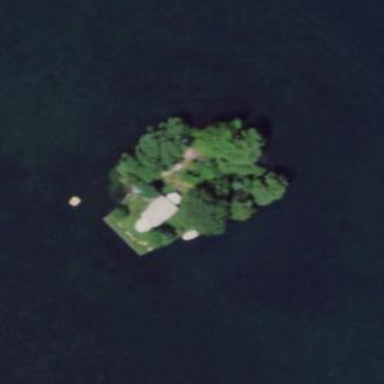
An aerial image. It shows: Islet.